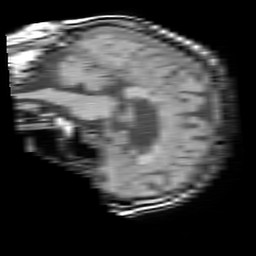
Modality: T1w
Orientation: sagittal
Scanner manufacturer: philips
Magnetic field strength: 1.5 T
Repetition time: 0.206 s
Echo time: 0.001892 s